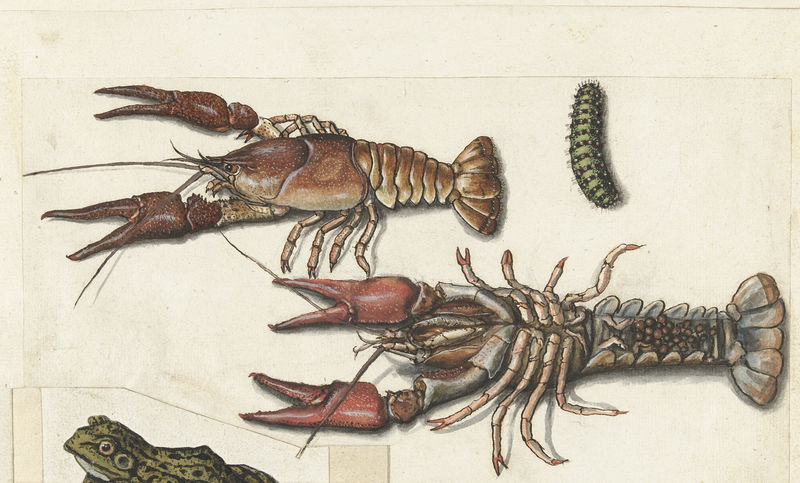
Titel: Twee langoustines en een rups
Standort: Amsterdam
Institution: Rijksmuseum
Schlagwörter: beige, red, black, green, painting, yellow, brown, eyes, drawing, paper, animals, illustration, sketch, tail, coloured, study, legs, claws, colour, shell, page, anatomy, anatomical, crab, frog, moth, claw, antenna, shaded, bug, insect, cancer, lobster, crustacean, eggs, todd, reptiles, shrimp, caterpillar, larvae, amphibian, lopster, lobsters, ant, zoology, crustacean#, ventral, dorsal, catterpillar, catterpilar, lobstar, pictire, vertebrates, water animals, zooology